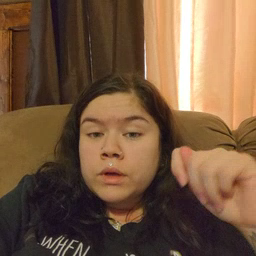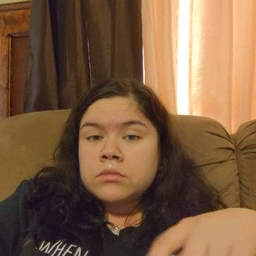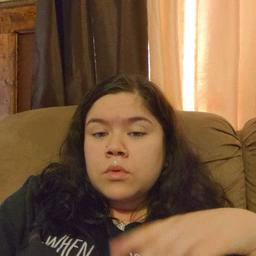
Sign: toy